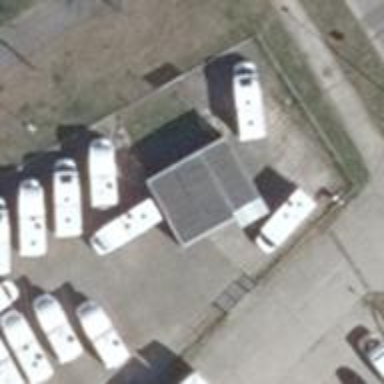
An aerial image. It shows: Caravan shop.